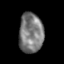
Tissue: skin
Cell type: Epithelial cells
Senescence score: 0.2796
Nuclear area (px): 949
Mean DAPI intensity: 122.622